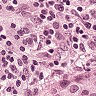
Metastatic tissue present: yes